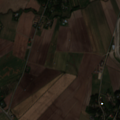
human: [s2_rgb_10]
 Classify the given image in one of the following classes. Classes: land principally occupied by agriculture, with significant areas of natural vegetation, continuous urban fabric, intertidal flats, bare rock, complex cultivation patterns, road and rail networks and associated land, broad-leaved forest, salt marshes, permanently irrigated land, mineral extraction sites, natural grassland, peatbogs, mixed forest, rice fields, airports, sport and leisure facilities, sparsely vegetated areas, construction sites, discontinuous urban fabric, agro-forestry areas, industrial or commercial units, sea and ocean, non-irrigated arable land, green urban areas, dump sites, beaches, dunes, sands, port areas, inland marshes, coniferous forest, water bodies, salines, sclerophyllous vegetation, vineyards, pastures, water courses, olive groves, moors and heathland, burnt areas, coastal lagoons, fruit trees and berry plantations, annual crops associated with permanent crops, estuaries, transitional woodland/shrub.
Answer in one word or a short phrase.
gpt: non-irrigated arable land, coniferous forest, mixed forest